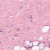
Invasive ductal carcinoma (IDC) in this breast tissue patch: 1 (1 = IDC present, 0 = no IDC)